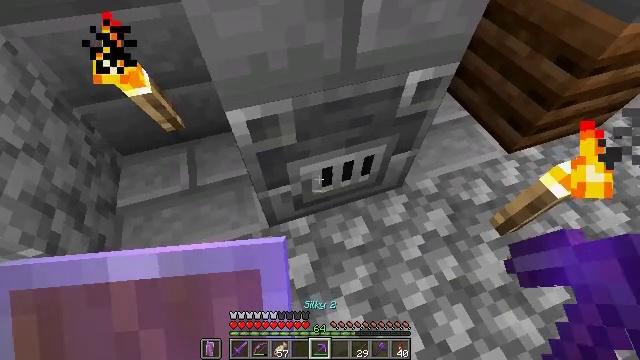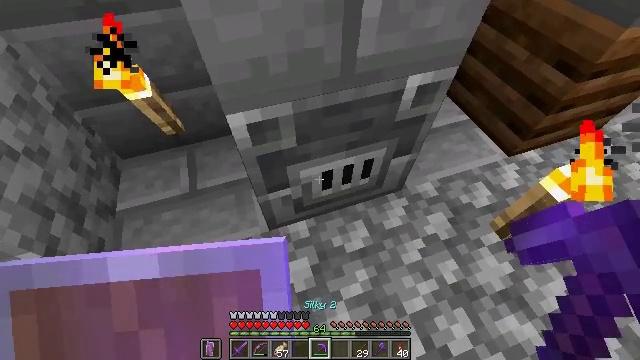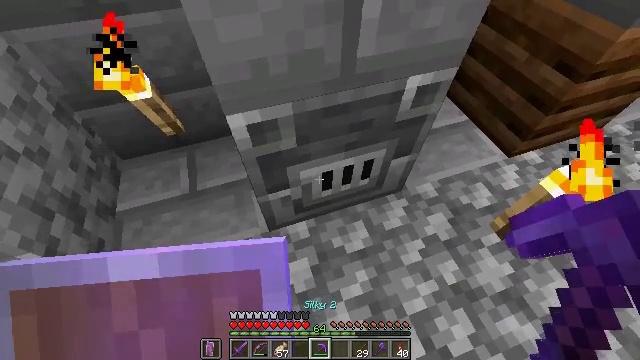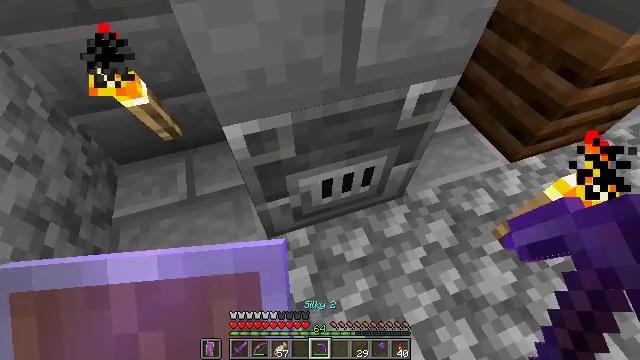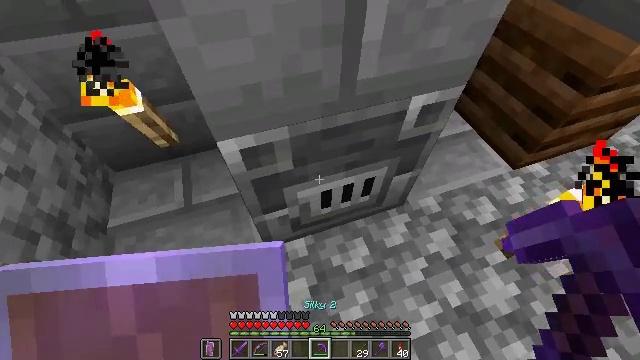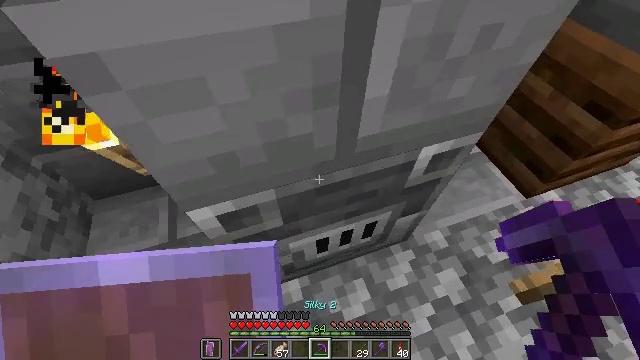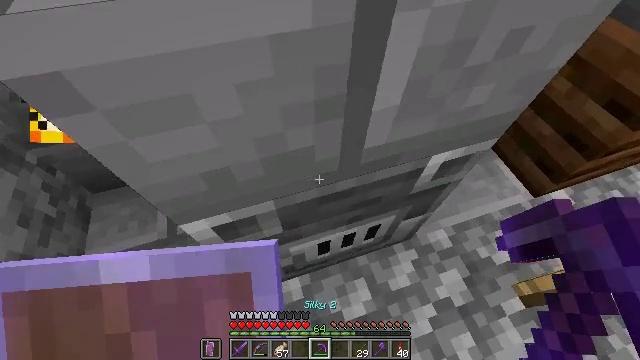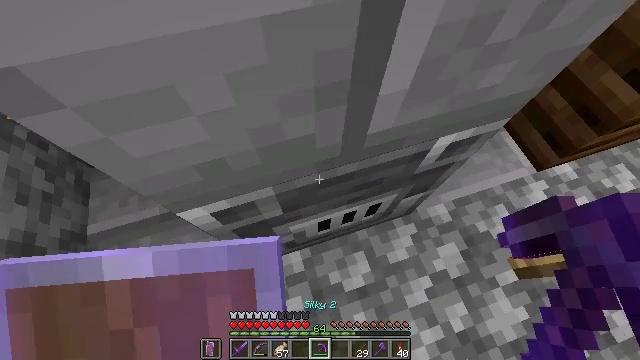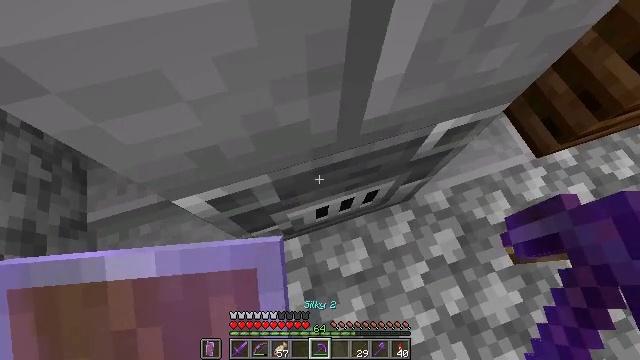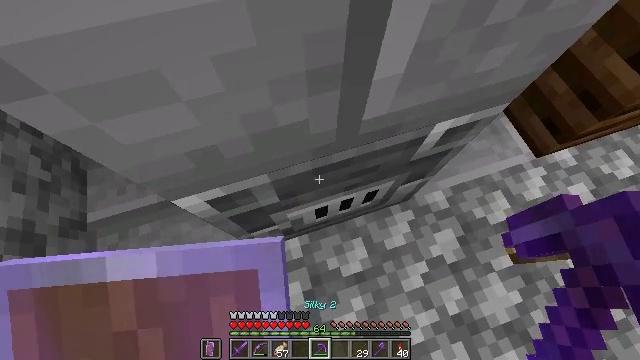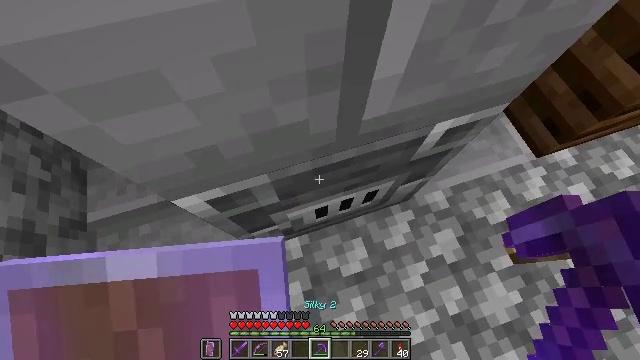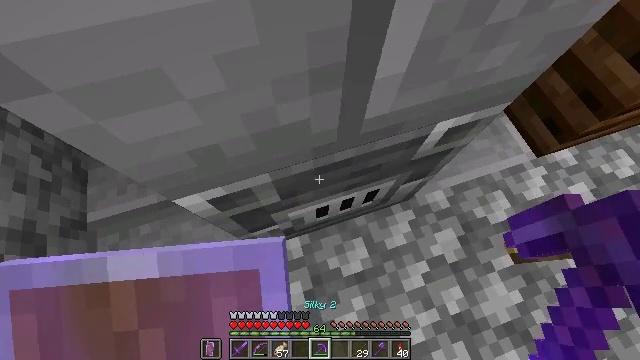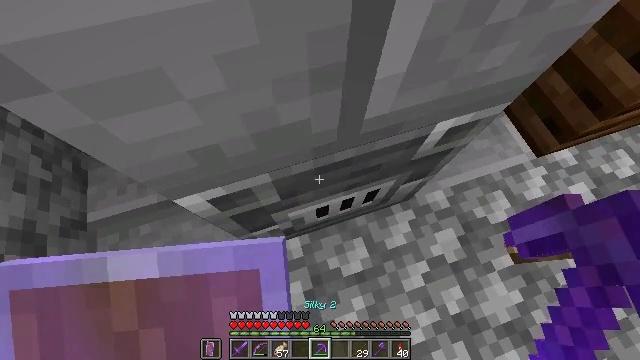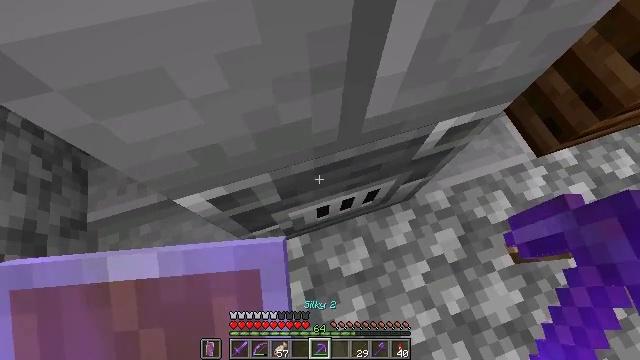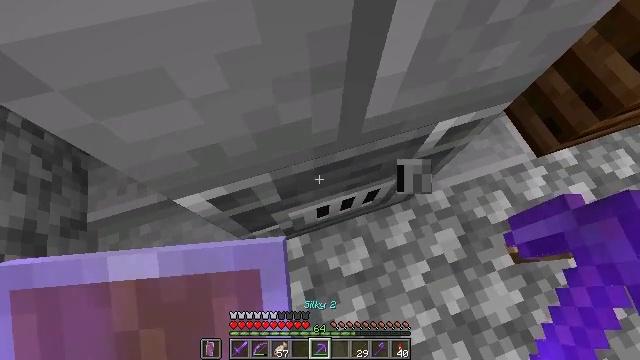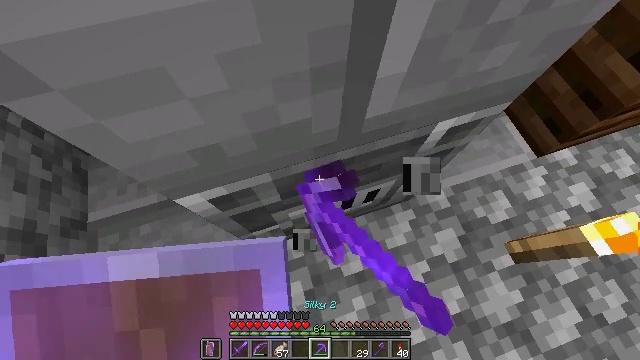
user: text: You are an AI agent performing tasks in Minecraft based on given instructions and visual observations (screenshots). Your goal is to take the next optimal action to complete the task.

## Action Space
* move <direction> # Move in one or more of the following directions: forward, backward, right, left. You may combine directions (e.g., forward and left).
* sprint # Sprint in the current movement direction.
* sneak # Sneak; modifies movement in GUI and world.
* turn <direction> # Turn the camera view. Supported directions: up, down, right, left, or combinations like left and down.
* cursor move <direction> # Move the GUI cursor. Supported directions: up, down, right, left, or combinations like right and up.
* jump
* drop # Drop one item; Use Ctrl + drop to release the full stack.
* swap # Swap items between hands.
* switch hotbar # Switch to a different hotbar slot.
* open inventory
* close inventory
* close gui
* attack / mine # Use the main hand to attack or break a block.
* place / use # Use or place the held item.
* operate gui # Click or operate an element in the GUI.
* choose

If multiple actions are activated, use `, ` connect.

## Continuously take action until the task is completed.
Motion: motion action
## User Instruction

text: Mine the blast furnace.
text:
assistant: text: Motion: no_op
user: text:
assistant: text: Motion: no_op
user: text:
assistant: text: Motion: move forward
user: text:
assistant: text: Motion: move forward
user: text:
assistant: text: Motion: move forward
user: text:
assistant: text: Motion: turn down
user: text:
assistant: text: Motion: turn down
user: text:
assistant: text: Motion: turn down
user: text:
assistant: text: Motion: no_op
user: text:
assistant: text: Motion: no_op
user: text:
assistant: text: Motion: no_op
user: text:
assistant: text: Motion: no_op
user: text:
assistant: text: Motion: no_op
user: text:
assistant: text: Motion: attack / mine
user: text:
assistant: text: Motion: attack / mine
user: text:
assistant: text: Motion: attack / mine
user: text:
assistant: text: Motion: attack / mine
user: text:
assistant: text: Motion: no_op
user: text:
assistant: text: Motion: no_op
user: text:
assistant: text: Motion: no_op
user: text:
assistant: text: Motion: no_op
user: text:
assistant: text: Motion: no_op
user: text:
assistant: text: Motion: move forward
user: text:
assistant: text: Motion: move forward
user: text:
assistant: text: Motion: move forward
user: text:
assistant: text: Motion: move forward, attack / mine
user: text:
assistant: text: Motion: attack / mine
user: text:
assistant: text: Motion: attack / mine
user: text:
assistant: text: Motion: attack / mine
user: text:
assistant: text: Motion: attack / mine